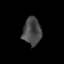
Tissue: lung
Cell type: Epithelial cells
Senescence score: 0.1883
Nuclear area (px): 499
Mean DAPI intensity: 70.98